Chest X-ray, PA view. Patient: 68 years old, sex F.
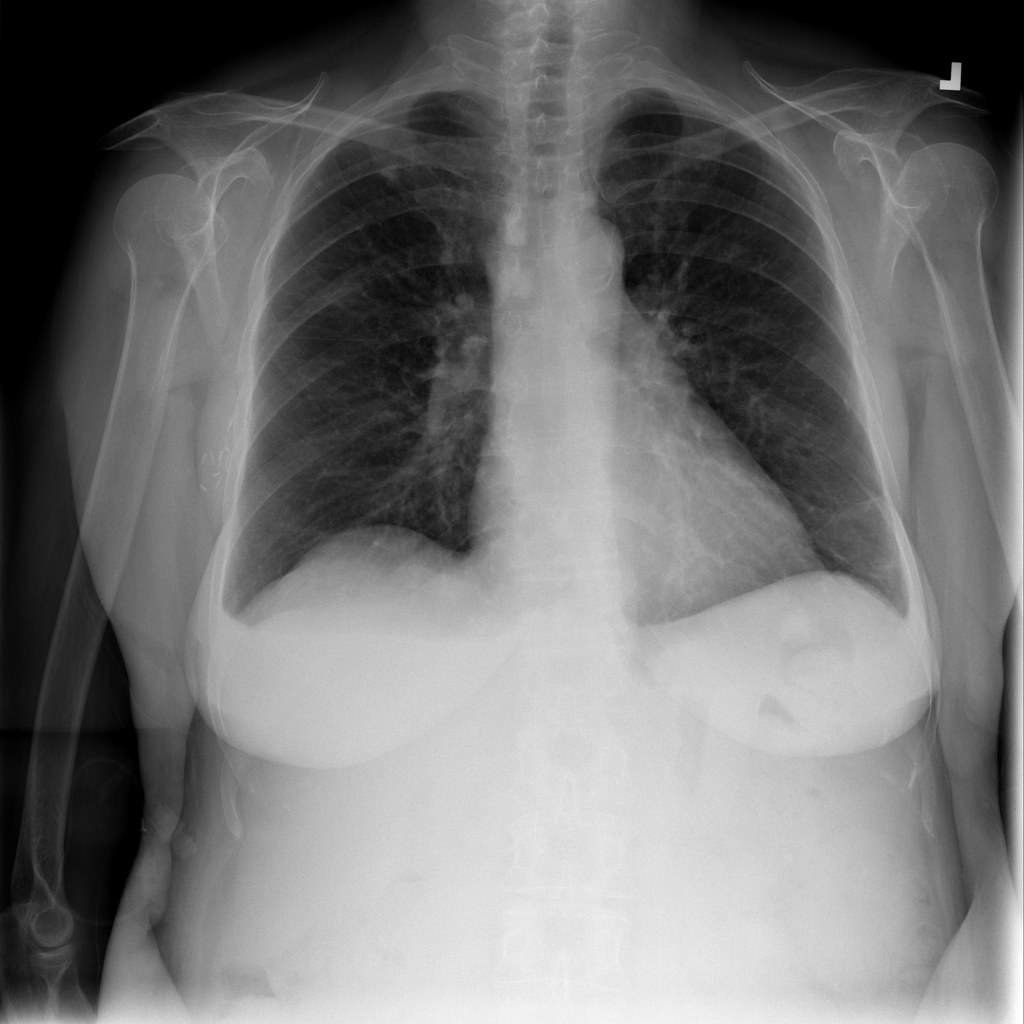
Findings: No Finding